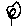
Label: flower